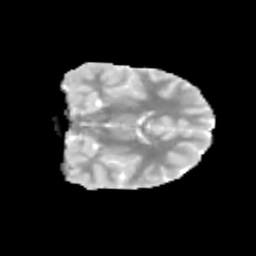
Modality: MD
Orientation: coronal
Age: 12
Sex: female
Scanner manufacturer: siemens
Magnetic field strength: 3 T
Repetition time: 3.8 s
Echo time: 0.07 s